Question: I'm trying to plot a horizontal stacked bar chart but get annoyingly big margins on top and bottom. I would like to get rid of that or control the size.
Here is an example code and fig:
'''
from random import random
Y = ['A', 'B', 'C', 'D', 'E','F','G','H','I','J', 'K']
y_pos = np.arange(len(Y))
data = [(r, 1-r) for r in [random() for i in range(len(Y))]]
print data
a,b = zip(*data)
fig = plt.figure(figsize=(8,16))
ax = fig.add_subplot(111)
ax.barh(y_pos, a,color='b',align='center')
ax.barh(y_pos, b,left=a,color='r',align='center')
ax.set_yticks(y_pos)
ax.set_yticklabels(Y, size=16)
ax.set_xlabel('X label', size=20)
plt.xlim(0,1) #removing the extra x on the right side
'''
If you want to recreate the exact figure, the sequence sampled creating the attached figure ('data'):
[(0.2180251581652276, 0.7819748418347724), (0.20639063565084814, 0.7936093643491519), (0.5402540115461549, 0.45974598845384507), (0.39283183355790896, 0.607168166442091), (0.5082547993681953, 0.4917452006318047), (0.02489004061858613, 0.9751099593814139), (0.25902114354397665, 0.7409788564560233), (0.12032683729286475, 0.8796731627071352), (0.41578415717252204, 0.584215842827478), (0.5860546624151288, 0.4139453375848712), (0.20982523758445237, 0.7901747624155476)]

I'd like to have a much smaller gap on top of 'K' and between the x axis and 'A'.
If I change the 16 in:
'''
fig = plt.figure(figsize=(8,16))
'''
to 10 the everything shrinks but the margins are still relatively large.
Any ideas?
Thanks!
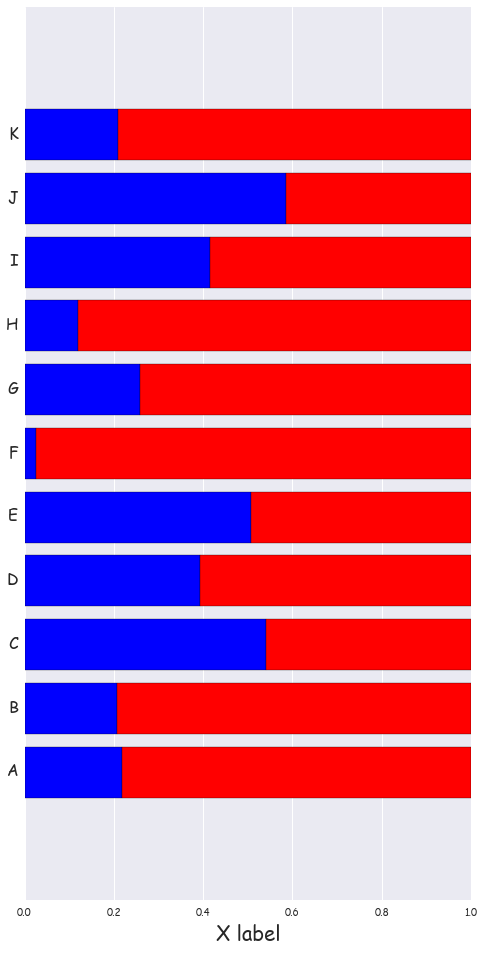
Answer: You might want to add this line to the end of your script:
'''
plt.ylim(min(y_pos)-1, max(y_pos)+1)
'''
This will reduce the margins to a half-a-bar width.